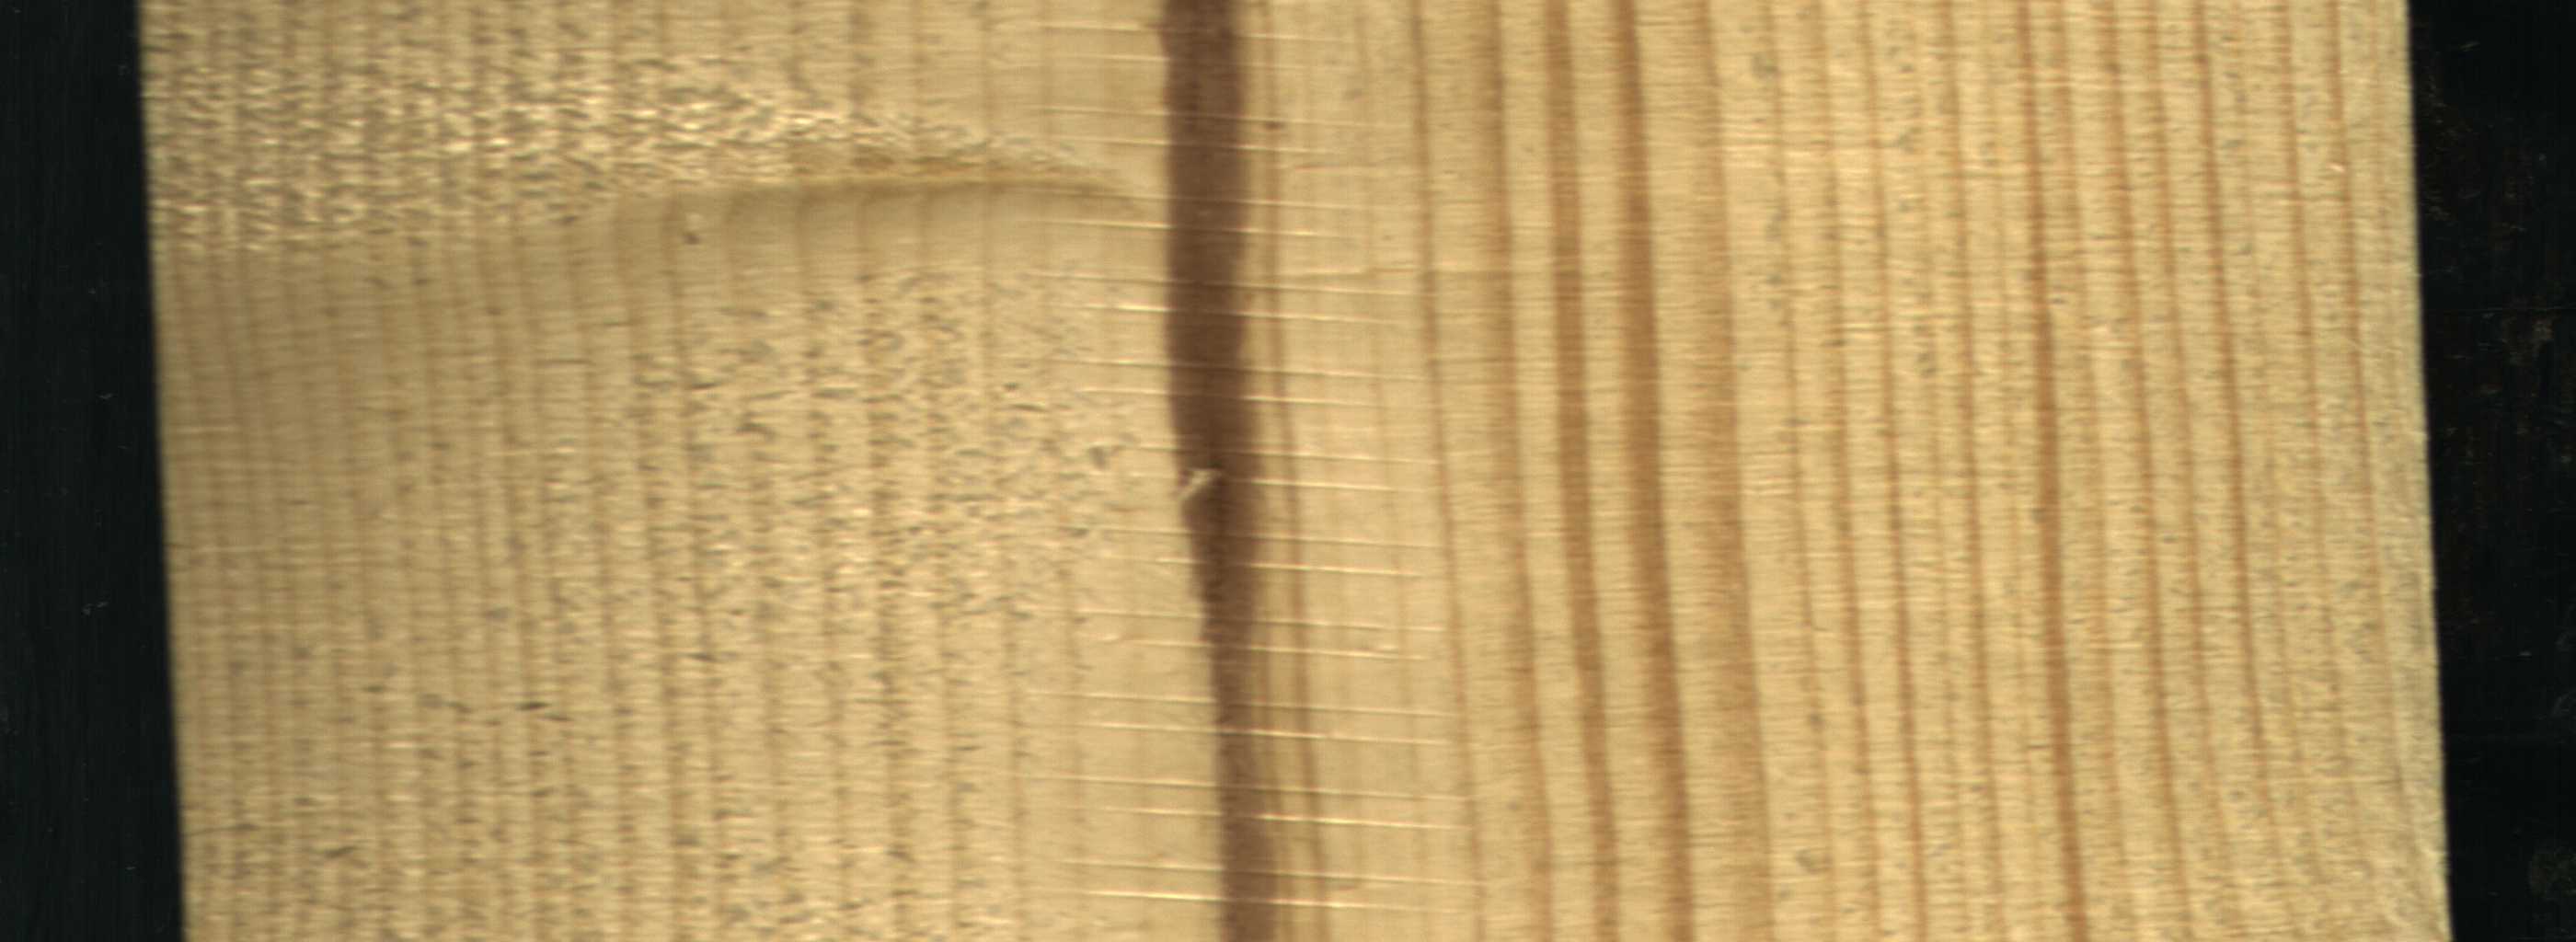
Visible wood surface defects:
Marrow